Question: Ive been trying to acheive the same, this is exactly what i want :-

i have implemented googleMapView with overlays, i have one issue i want to show a popup when clicked on each overlay, and when i click on another overlay the previous popus should disappear and new one should appear at the clicked location(ie projection points). And popup shouldnt appear when i click anywhere else on screen.Im using onTap event to record onclick. (map_overlay) is the layout that i want to show when someone click a projection point on the map. The code is below and map_overlay.xml could be any file.
'''
public boolean onTap(GeoPoint p, MapView mapView) {
LayoutInflater inflater = (LayoutInflater)cContext.getSystemService(Context.LAYOUT_INFLATER_SERVICE);
LayoutParams lp = new MapView.LayoutParams(ViewGroup.LayoutParams.FILL_PARENT, ViewGroup.LayoutParams.FILL_PARENT, p, LayoutParams.WRAP_CONTENT);
LinearLayout view = (LinearLayout)inflater.inflate(R.layout.map_overlay, null);
mapView.removeView(view);
mapView.invalidate();
mapView.addView(view,lp);
mapView.invalidate();
return true;
}
'''
Below is the Main class in which im displaying projection points which is working fine and im calling I have implemented the onTap event in another class as shown above:
'''
public **class MapView** extends MapActivity{
private ArrayList<MyClass> overlayItem ;
@Override
public void onCreate(Bundle savedInstanceState) {
super.onCreate(savedInstanceState);
setContentView(R.layout.large_mapview);
mapView = (MapView) findViewById(R.id.mapview);
// mapView.setBuiltInZoomControls(true);
List<Overlay> mapOverlays = mapView.getOverlays();
Drawable drawable = this.getResources().getDrawable(R.drawable.mappointer2);
ItemizedOverlay itemizedoverlay = new ItemizedOverlay(drawable,this);
OverlayItem overlayitem;
GeoPoint point;
double lat;
double lng;
for (int i = 0; i < overlayItem.size(); i++) {
lat = Double.parseDouble(overlayItem.get(i).getLatitude());
lng = Double.parseDouble(overlayItem.get(i).getLongitude());
point = new GeoPoint((int) (lat * 1E6),(int) (lng * 1E6));
overlayitem = new OverlayItem(point, i+"".toString(), overlayItem.get(i).getDetails().toString());
itemizedoverlay.addOverlay(overlayitem);
mapOverlays.add(itemizedoverlay);
}
mapView.invalidate();
}
}
'''
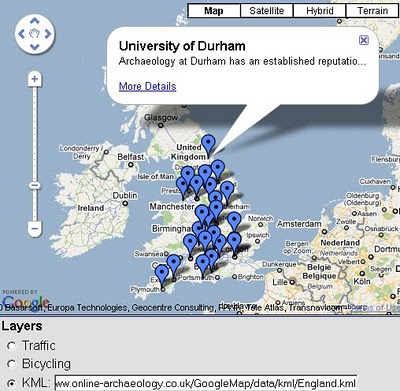
Answer: Check out <URL> on github. Has an ItemizedOverlay that you can extend that does this exact thing. I use it in several of my apps.